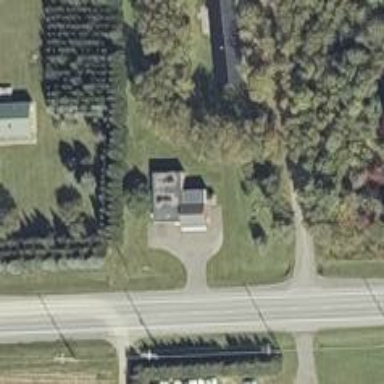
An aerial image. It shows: Service building.